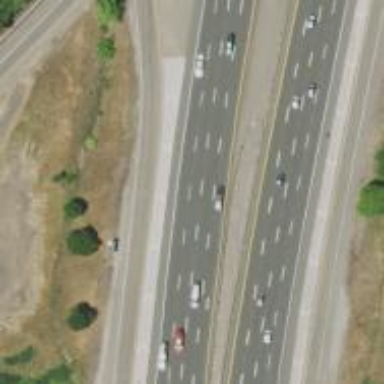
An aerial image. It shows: Asphalt busway.